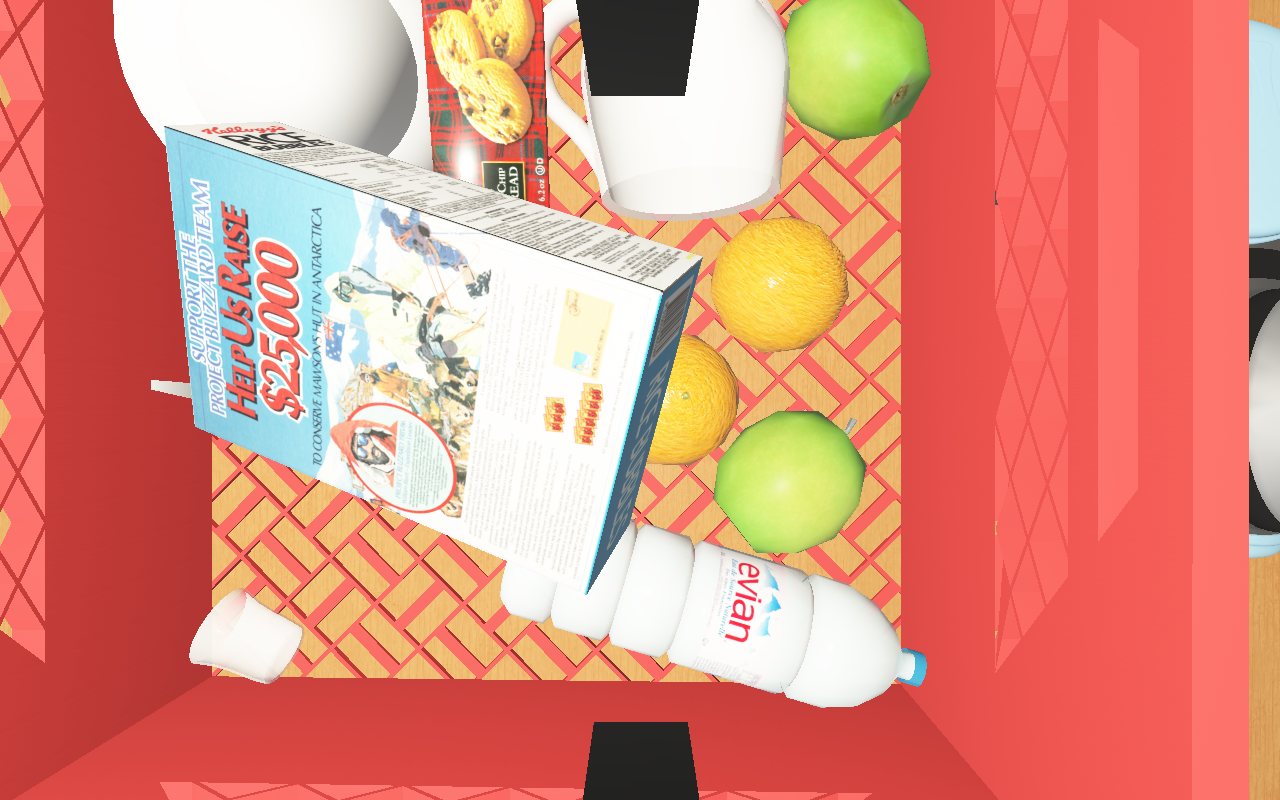
Objects in the scene:
carafe
water bottle
apple
apple
orange
orange
wineglass
jam jar
cereal box
cereal box
biscuit box